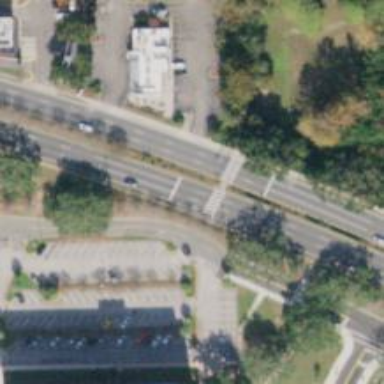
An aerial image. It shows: Marked footway crossing with pedestrian island.